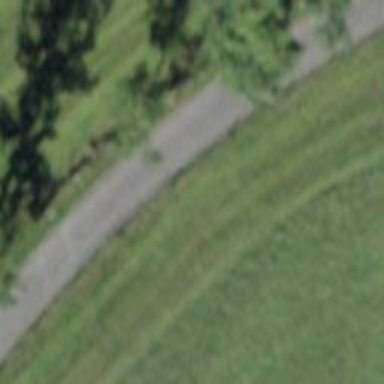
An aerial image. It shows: Asphalt track with grade1 tracktype.